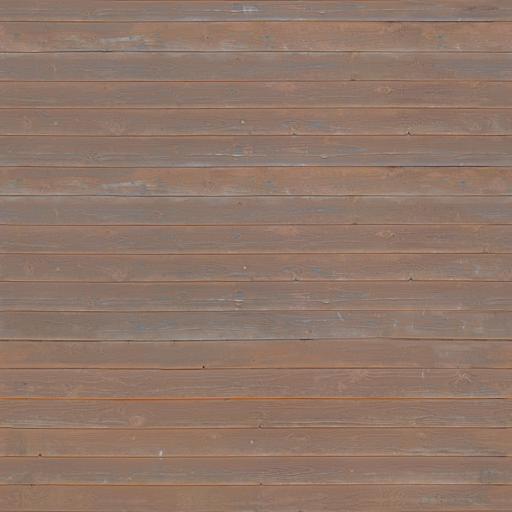
Tags: planks smooth wood wooden